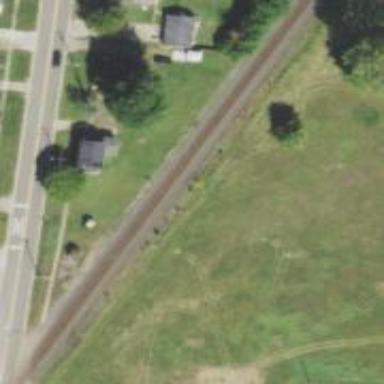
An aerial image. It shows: Railway service station.